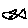
Label: fish